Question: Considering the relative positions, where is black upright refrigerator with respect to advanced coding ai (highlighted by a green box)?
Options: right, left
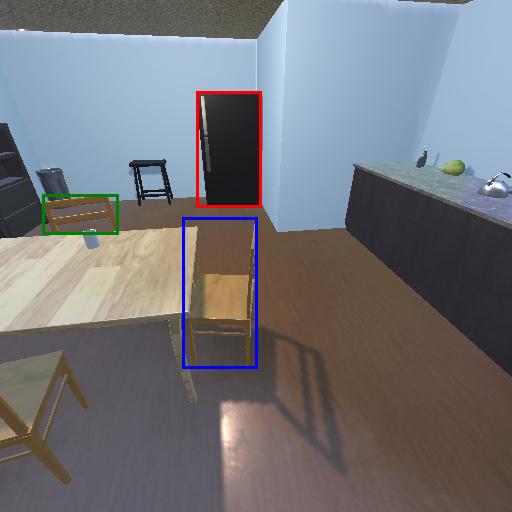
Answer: right